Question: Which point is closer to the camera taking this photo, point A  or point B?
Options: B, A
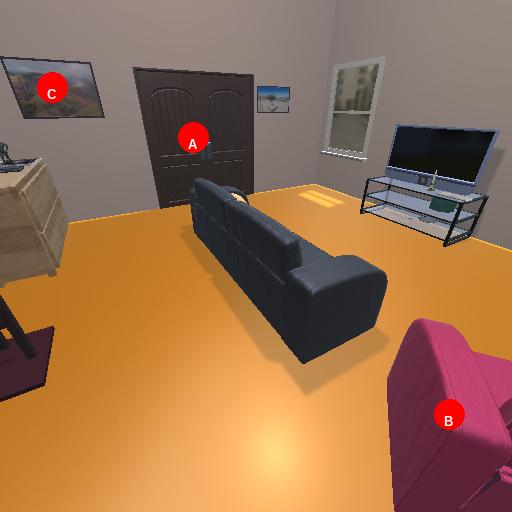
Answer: B